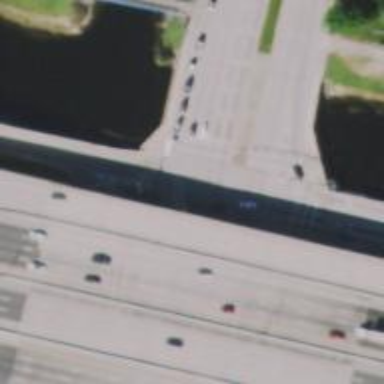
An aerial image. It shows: Secondary road crossing bridge.